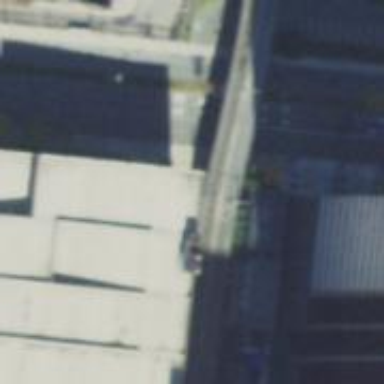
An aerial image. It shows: Bridge for light rail electrified with contact line.